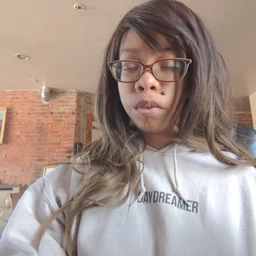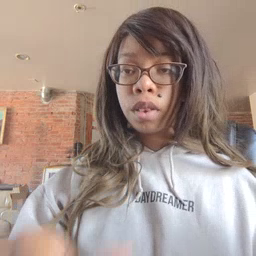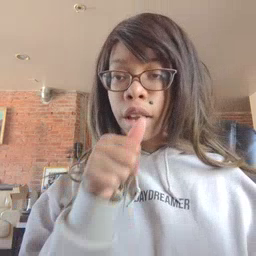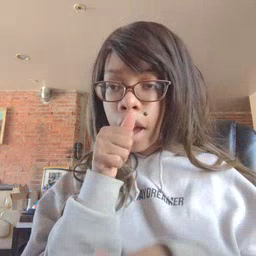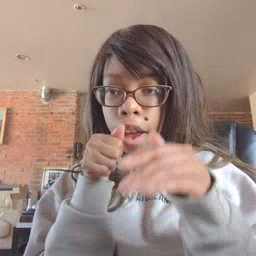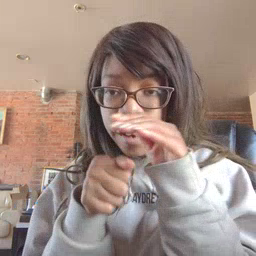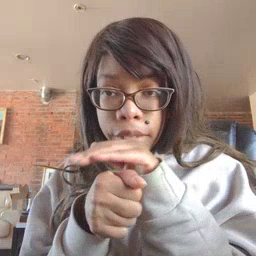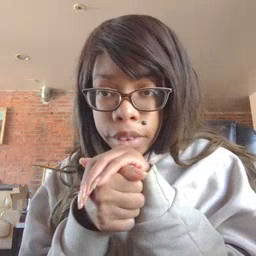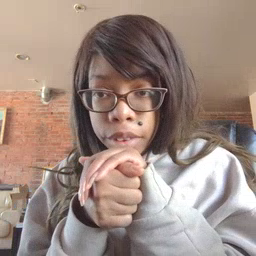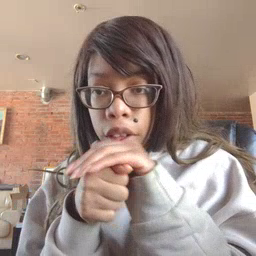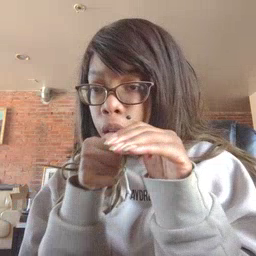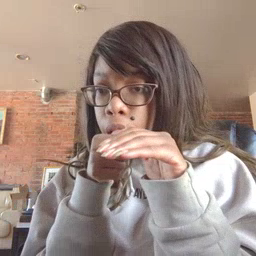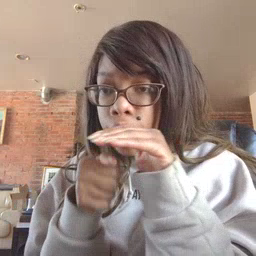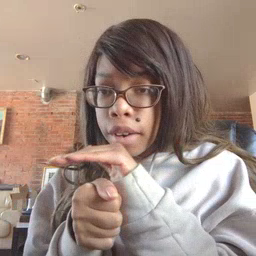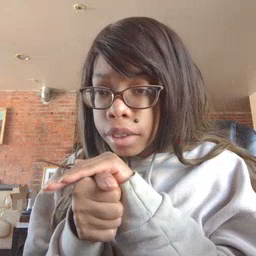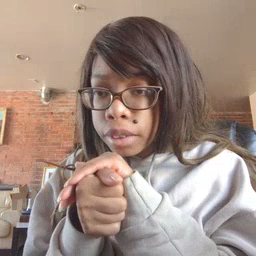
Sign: hide